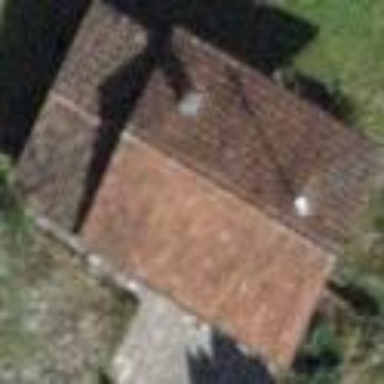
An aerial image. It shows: Detached building with gabled roof. The roof has pitched shape.